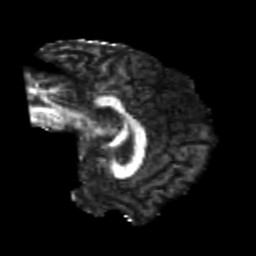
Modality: FA
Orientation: sagittal
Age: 25
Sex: male
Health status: healthy
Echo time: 0.074 s